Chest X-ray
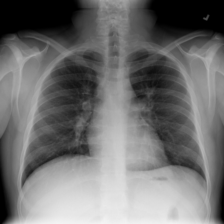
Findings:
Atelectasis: negative
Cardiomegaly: negative
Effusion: negative
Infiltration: negative
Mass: negative
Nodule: negative
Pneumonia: negative
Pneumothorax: negative
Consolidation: negative
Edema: negative
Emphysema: negative
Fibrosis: negative
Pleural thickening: negative
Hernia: negative